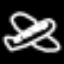
Label: airplane